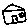
Label: house